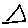
Label: triangle